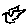
Label: bird